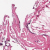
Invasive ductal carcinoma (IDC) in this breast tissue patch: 0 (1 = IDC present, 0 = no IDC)